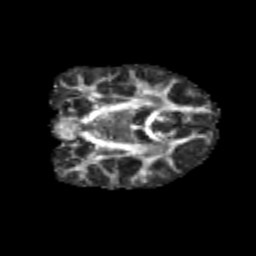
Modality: FA
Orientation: coronal
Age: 12
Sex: male
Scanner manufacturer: siemens
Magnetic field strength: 3 T
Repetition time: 3.8 s
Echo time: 0.07 s